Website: lowes
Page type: review-order
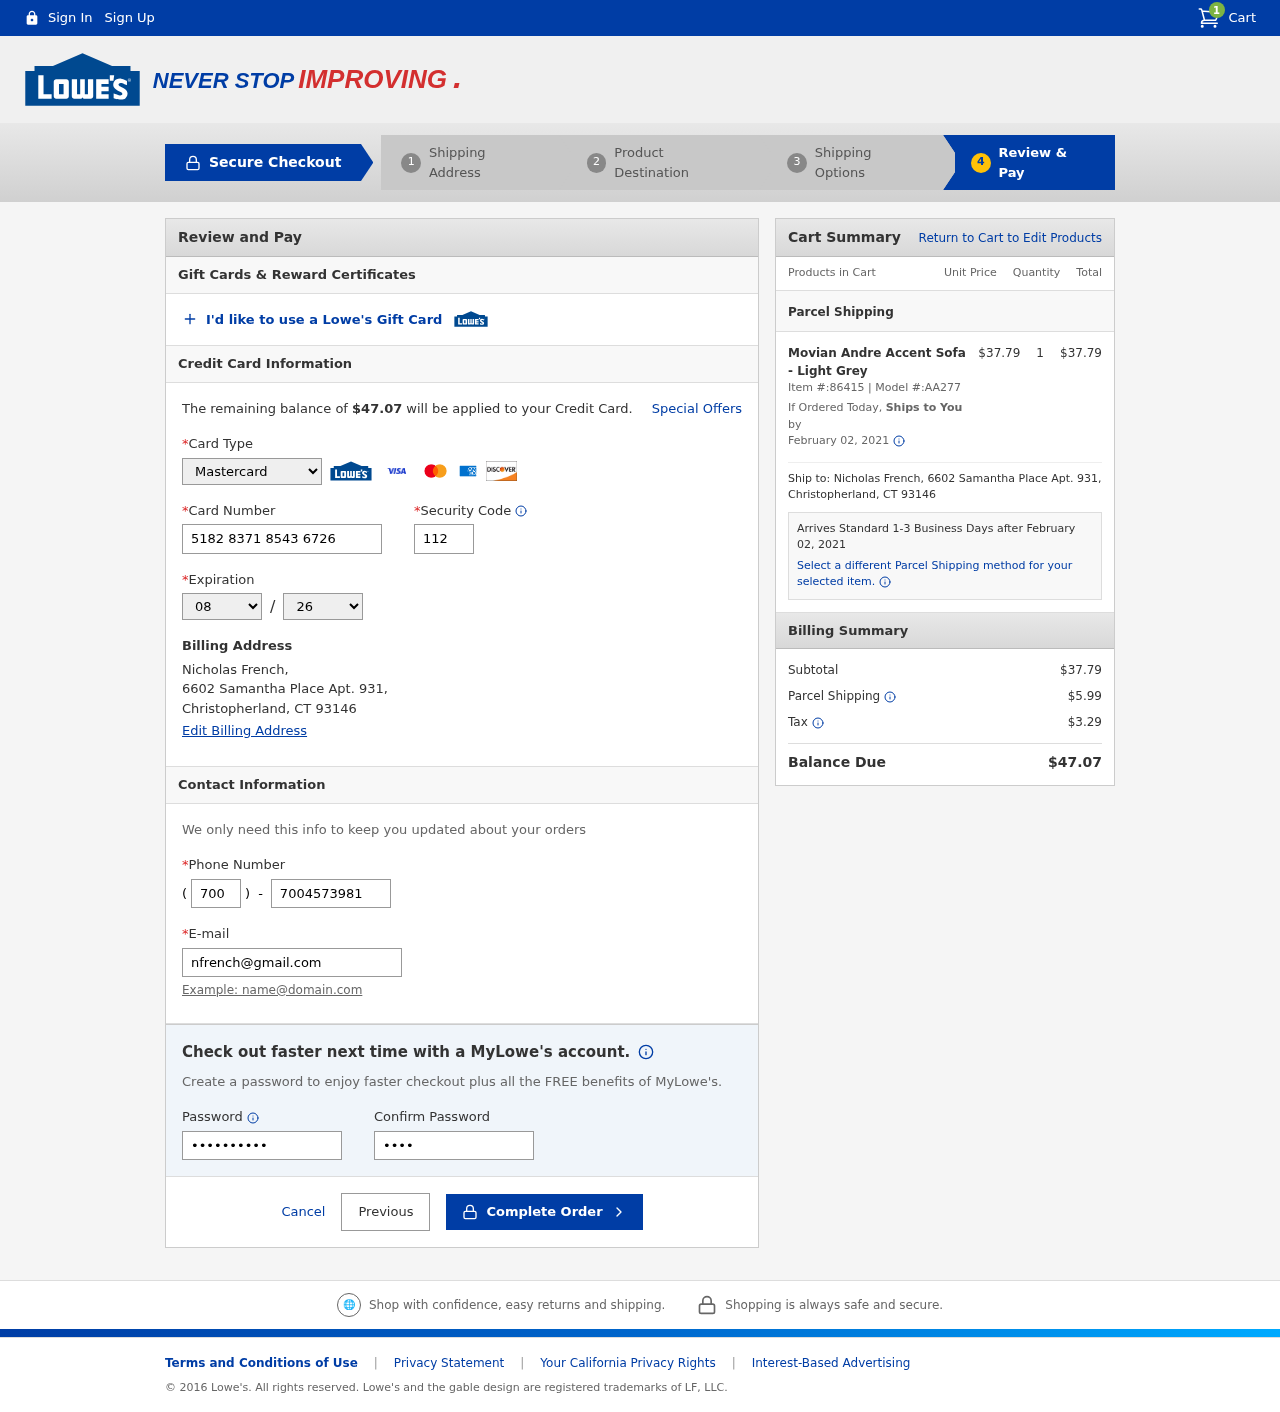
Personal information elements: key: PII_CARD_CVV
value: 112
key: PII_CARD_EXPIRY_MONTH
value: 08
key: PII_CARD_EXPIRY_YEAR
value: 26
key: PII_CARD_NUMBER
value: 5182 8371 8543 6726
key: PII_CARD_TYPE
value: Mastercard
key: PII_CITY
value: Christopherland
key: PII_EMAIL
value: nfrench@gmail.com
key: PII_FULLNAME
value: Nicholas French,
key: PII_PHONE
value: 7004573981
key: PII_PHONE_AREA
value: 700
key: PII_POSTCODE
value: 93146
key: PII_STATE_ABBR
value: CT
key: PII_STREET
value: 6602 Samantha Place Apt. 931
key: PII_STREET
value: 6602 Samantha Place Apt. 931,
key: PII_FULLNAME2
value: Nicholas French
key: PII_POSTCODE_FULL
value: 93146
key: PII_CITY_STATE
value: Christopherland, CT
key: PII_CITY_STATE_ZIP
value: Christopherland, CT 93146
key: PII_POSTCODE_NUMERIC
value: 93146
Product elements: key: PRODUCT1_NAME
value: Movian Andre Accent Sofa - Light Grey
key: PRODUCT1_PRICE
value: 37.79
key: PRODUCT1_QUANTITY
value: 1
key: PRODUCT1_ITEM_NUMBER
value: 86415
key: PRODUCT1_MODEL_NUMBER
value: AA277
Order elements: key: ORDER_NUM_ITEMS
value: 1
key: ORDER_TOTAL
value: $47.07
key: ORDER_SHIPPING_DATE
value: February 02, 2021
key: ORDER_SUBTOTAL
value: $37.79
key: ORDER_SHIPPING_DATE2
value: February 02, 2021
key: ORDER_SUBTOTAL2
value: $37.79
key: ORDER_SHIPPING_COST
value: $5.99
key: ORDER_TAX
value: $3.29